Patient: sex M, age 48
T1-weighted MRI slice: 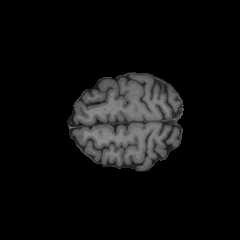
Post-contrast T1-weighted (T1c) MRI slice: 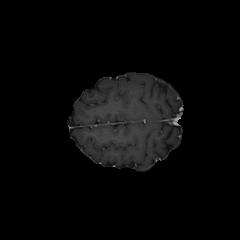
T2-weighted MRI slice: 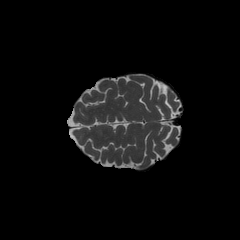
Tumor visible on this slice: no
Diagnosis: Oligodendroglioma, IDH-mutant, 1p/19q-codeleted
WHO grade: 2